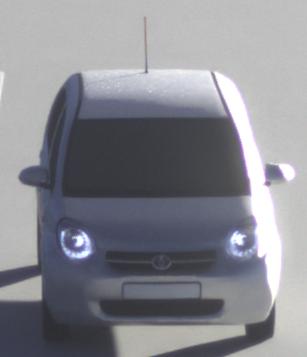
Make: Toyota
Model: Passo
Detailed model: Toyota Passo X Yururi
Model produced from: 2010
Model produced until: 2016
Doors: 5
Color: white
Road condition: dry road
Daytime: sunrise or sunset
Contrast: high contrast